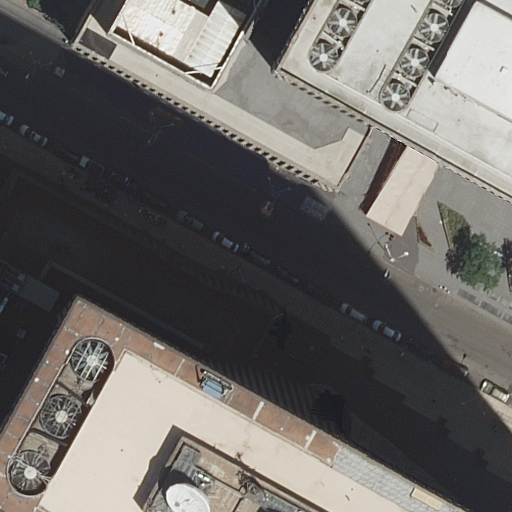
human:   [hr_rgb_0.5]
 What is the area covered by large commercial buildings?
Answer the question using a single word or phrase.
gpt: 4482m2

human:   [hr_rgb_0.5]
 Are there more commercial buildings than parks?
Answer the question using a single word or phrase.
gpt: yes

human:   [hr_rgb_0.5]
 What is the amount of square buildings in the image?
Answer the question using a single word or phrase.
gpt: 0

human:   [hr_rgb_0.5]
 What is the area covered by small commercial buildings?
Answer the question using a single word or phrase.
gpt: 0m2

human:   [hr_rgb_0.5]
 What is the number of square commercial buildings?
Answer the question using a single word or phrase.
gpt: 0

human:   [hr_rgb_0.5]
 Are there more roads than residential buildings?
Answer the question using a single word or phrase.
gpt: yes

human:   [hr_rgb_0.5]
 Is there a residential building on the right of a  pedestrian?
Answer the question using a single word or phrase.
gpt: no

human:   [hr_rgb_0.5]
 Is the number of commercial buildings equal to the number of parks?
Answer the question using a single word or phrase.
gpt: no

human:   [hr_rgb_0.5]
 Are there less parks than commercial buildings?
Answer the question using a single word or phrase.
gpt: yes

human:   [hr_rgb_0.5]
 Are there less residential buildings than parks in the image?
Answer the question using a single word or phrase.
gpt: yes

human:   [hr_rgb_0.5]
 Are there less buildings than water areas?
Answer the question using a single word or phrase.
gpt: no

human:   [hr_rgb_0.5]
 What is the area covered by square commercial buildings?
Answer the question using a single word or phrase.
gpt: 0m2

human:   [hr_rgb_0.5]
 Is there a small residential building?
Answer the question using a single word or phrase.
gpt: no

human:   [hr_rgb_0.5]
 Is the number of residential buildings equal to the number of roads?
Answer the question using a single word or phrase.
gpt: no

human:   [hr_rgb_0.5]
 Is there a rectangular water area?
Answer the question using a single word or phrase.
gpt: no

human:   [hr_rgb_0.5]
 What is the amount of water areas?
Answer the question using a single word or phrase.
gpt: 0

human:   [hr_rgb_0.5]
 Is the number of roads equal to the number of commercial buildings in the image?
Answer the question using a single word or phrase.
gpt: yes

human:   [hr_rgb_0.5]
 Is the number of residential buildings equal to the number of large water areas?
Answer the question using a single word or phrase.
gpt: yes

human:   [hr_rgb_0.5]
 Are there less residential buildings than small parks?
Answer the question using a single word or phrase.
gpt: yes

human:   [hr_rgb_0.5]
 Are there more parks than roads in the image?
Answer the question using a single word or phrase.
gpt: no

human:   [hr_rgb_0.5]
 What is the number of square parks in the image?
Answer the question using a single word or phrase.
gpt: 0

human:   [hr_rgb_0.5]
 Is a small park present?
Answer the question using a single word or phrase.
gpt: yes

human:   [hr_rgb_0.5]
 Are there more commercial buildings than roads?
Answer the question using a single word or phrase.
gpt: no

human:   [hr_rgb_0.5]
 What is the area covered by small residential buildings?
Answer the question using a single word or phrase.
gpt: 0m2

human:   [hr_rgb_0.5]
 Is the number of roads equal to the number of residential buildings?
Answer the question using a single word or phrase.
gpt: no

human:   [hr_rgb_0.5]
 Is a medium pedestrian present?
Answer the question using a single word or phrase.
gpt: no

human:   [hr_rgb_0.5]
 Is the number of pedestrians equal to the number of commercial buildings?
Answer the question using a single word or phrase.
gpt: yes

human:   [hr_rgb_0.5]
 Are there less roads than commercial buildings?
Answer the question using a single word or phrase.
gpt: no

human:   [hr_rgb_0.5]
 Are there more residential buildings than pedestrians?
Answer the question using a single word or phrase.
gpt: no

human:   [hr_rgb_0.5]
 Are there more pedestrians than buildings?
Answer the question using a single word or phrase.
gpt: no

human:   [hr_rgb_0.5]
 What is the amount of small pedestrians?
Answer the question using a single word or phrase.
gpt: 0

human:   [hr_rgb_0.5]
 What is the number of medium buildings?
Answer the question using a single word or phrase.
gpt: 0

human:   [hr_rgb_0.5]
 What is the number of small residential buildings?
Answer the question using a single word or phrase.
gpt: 0

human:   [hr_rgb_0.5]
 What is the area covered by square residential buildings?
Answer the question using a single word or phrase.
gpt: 0m2

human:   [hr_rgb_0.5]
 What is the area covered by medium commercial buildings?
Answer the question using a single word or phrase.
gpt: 0m2

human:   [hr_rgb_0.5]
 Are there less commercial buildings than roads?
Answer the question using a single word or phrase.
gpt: no